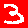
Digit: 3